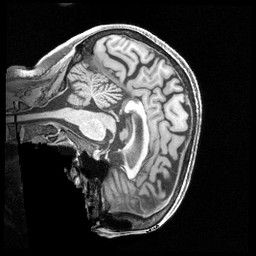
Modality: T1w
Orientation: sagittal
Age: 66
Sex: female
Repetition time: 2.4 s
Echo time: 0.00222 s